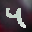
Label: 4